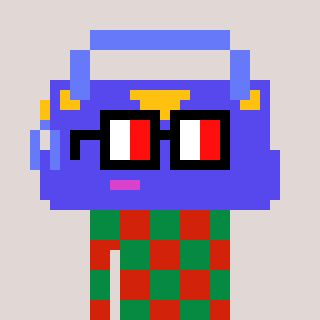
a pixel art character with square glasses with black frames and red eyes, a bag-shaped head and a red-colored body on a warm background